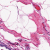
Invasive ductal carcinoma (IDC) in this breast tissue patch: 0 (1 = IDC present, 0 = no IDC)